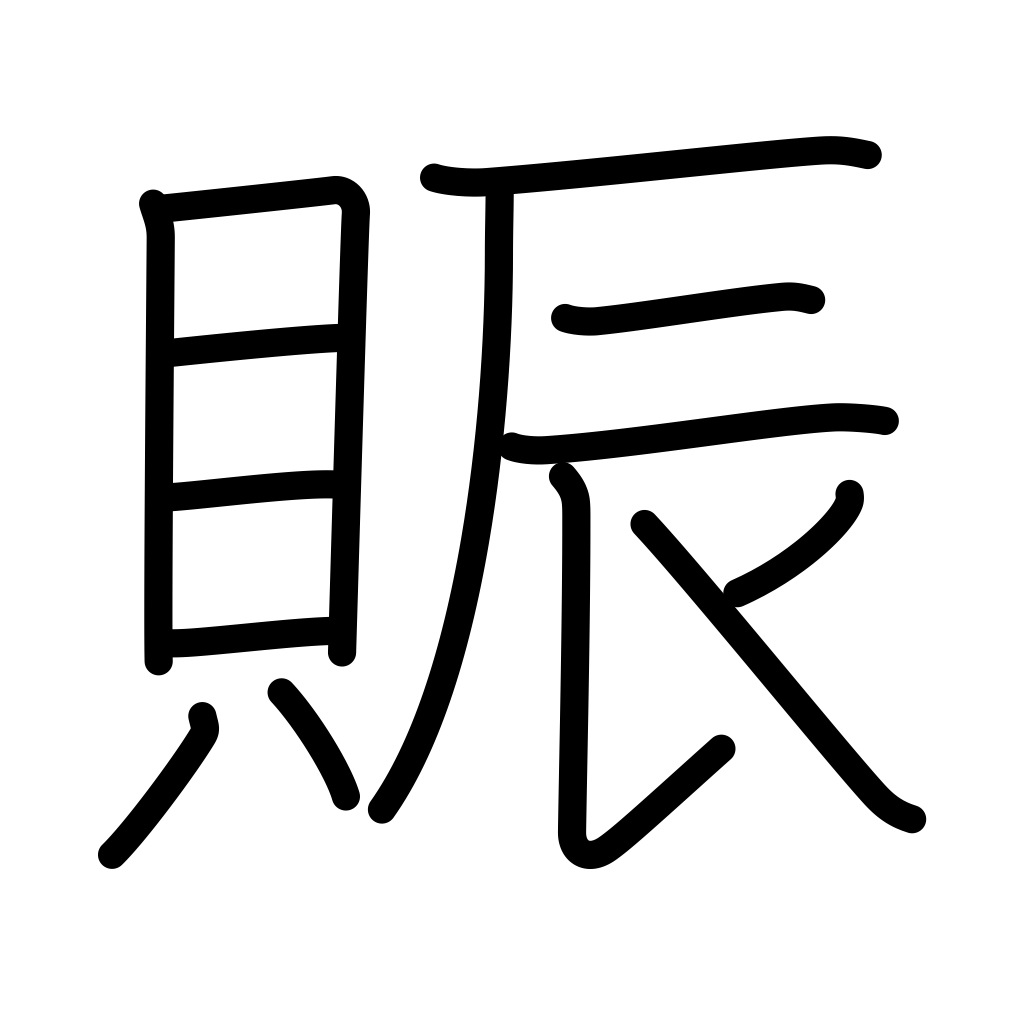
Meaning: flourish, be bustling, prosperity